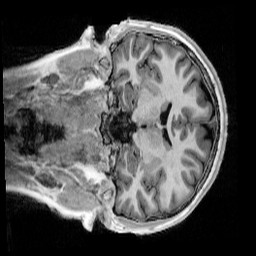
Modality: UNIT1_denoised
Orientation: coronal
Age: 13
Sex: female
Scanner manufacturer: siemens
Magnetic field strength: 3 T
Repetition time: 4 s
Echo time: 0.00303 s